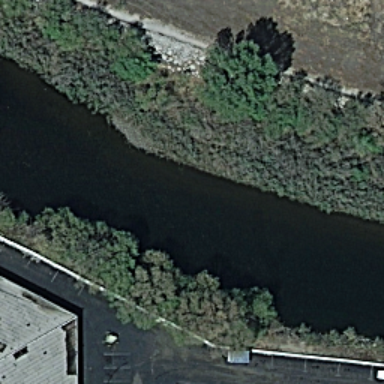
It is a river with black water and a road on one bank of the river .